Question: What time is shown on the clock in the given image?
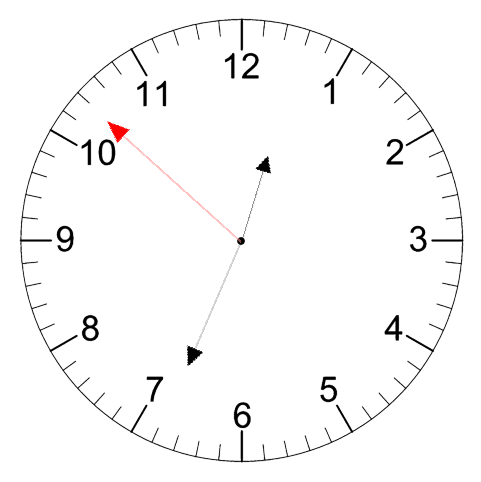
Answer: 12:33:52